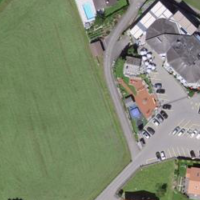
EUNIS habitat code: 24
Species observed at this site:
Milvus milvus
Milvus migrans